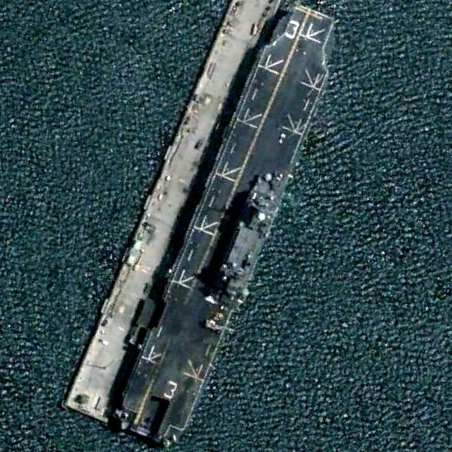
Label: assault